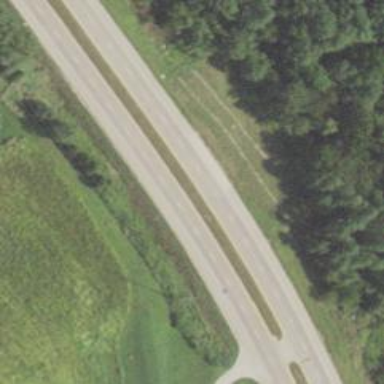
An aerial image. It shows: Trunk highway with expressway features.